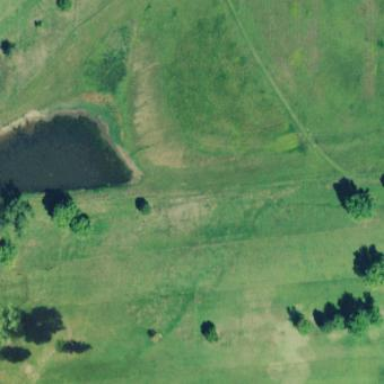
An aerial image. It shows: Water hazard in golf course. The hazard is natural water feature.